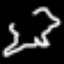
Label: frog